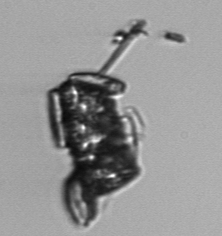
Label: Delphineis